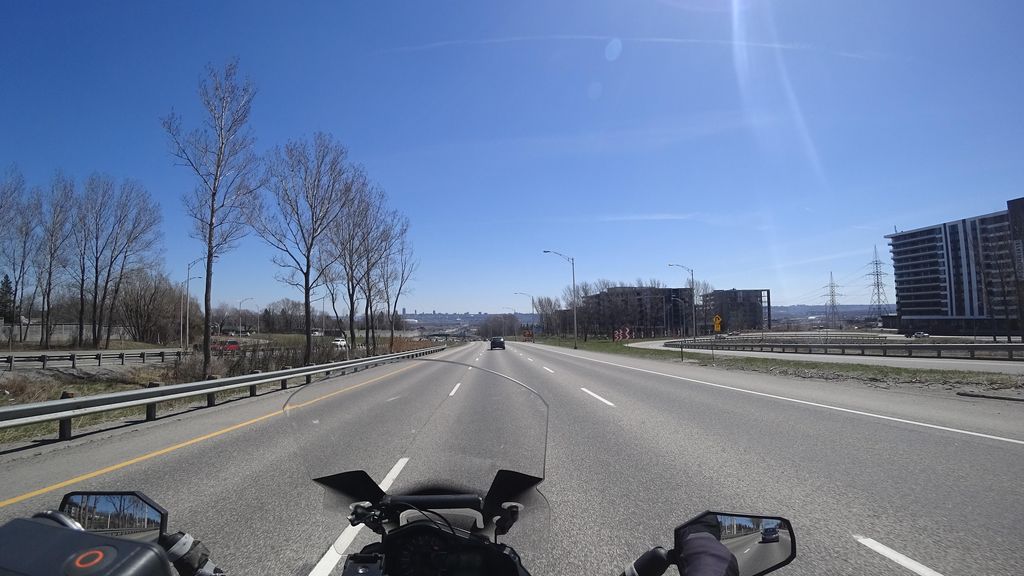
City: quebec_city